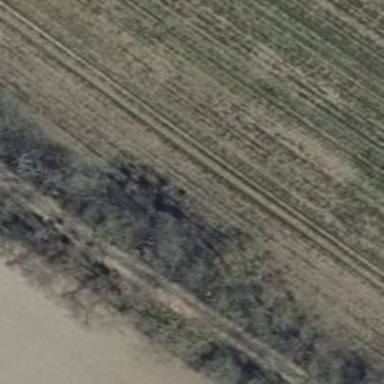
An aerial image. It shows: Row of trees in natural setting.